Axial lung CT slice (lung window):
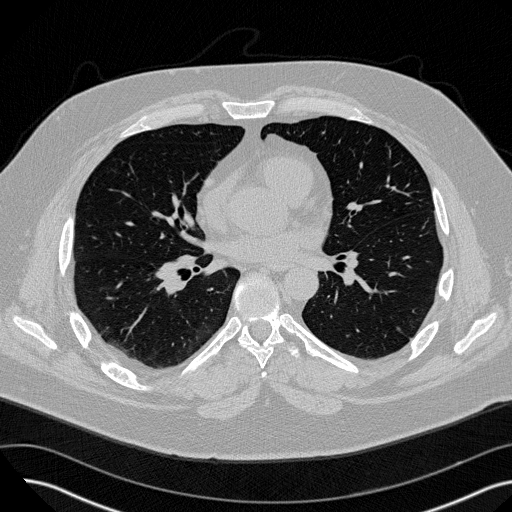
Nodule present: no